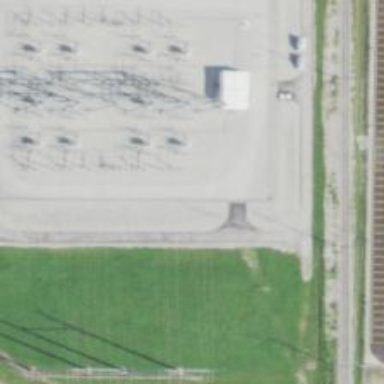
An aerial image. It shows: Switch for power supply.